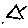
Label: triangle